Question: I made: <URL> and wanted to apply this to a class. So every DIV I put that class in, it would show the width and height.
I started trying to create it but I've hit a brick wall: <URL>
In the first DIV it puts 2 working div sets in.
In the second DIV it puts 2 non-working div sets in.

I've tried everything I can think of, but Im sure its just a fundamental error. Please help.
'''
if ($('div').hasClass('change')) {
$('.change').each(function (iterate, val) {
twoDivs = "<div id='changelog"+iterate+"'></div><div style='clear: right;'></div>";
$('.change').append(twoDivs);
$("#changelog"+iterate).text(' W: ' + $('.change').width() + 'px , H:' + $('.change').height() + 'px ');
$(window).resize(function() {
$("#changelog"+iterate).text(' W: ' + $('.change').width() + 'px , H:' + $('.change').height() + 'px ');
});
});
}
'''
Andy
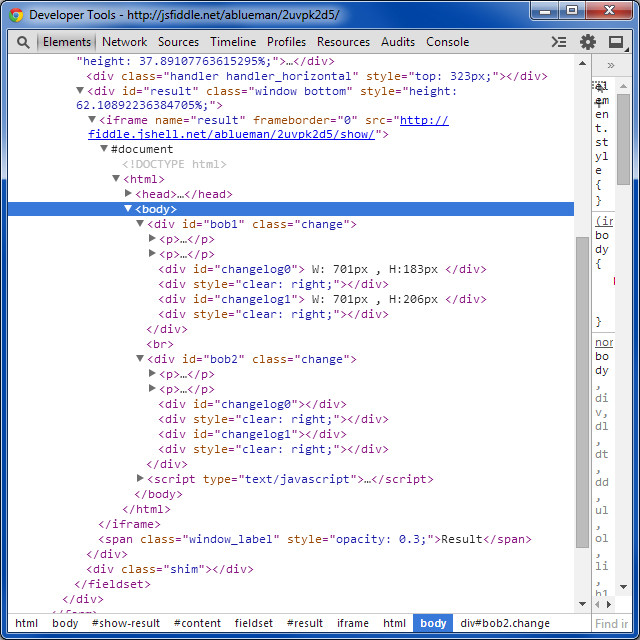
Answer: Yup there is a small mistake. What you are trying to do is foreach div you are trying to append a footer and register change event to that. But while attaching footer div and registering event you are referring both divs instead of the one you are iterating on. you just need to hold a reference in a variable.
I have updated your script.
'''
if ($('div').hasClass('change')) {
$('.change').each(function (iterate, val) {
var self = $(this);
twoDivs = "<div id='changelog"+iterate+"'></div><div style='clear: right;'></div>";
self.append(twoDivs);
$("#changelog"+iterate).text(' W: ' + self.width() + 'px , H:' + self.height() + 'px ');
$(window).resize(function() {
$("#changelog"+iterate).text(' W: ' + self.width() + 'px , H:' + self.height() + 'px ');
});
});
}
'''
Here is <URL> with updated script.